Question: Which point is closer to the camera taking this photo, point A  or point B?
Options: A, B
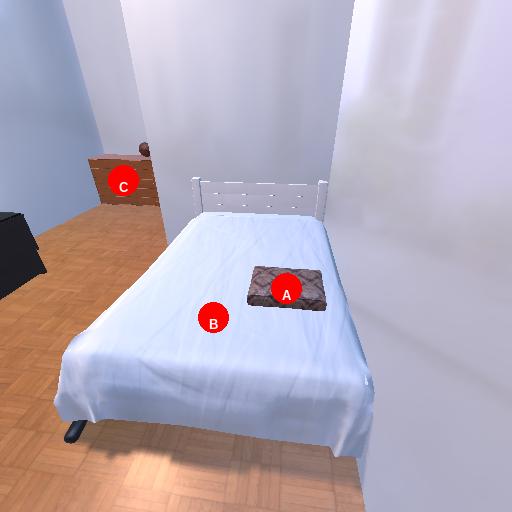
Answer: A